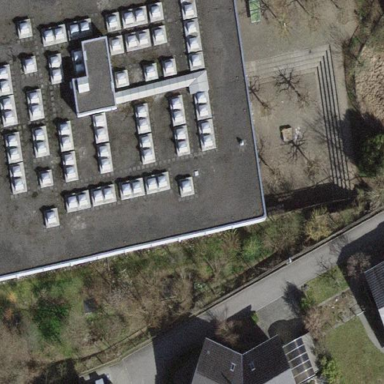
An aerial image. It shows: School building.